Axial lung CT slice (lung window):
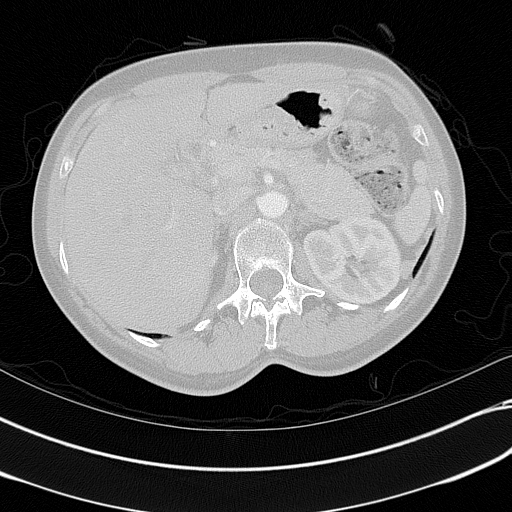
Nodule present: no